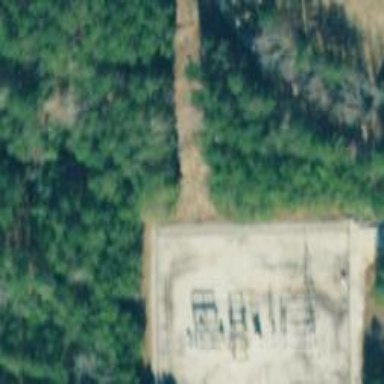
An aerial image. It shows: Distribution level power substation surrounded by fence.